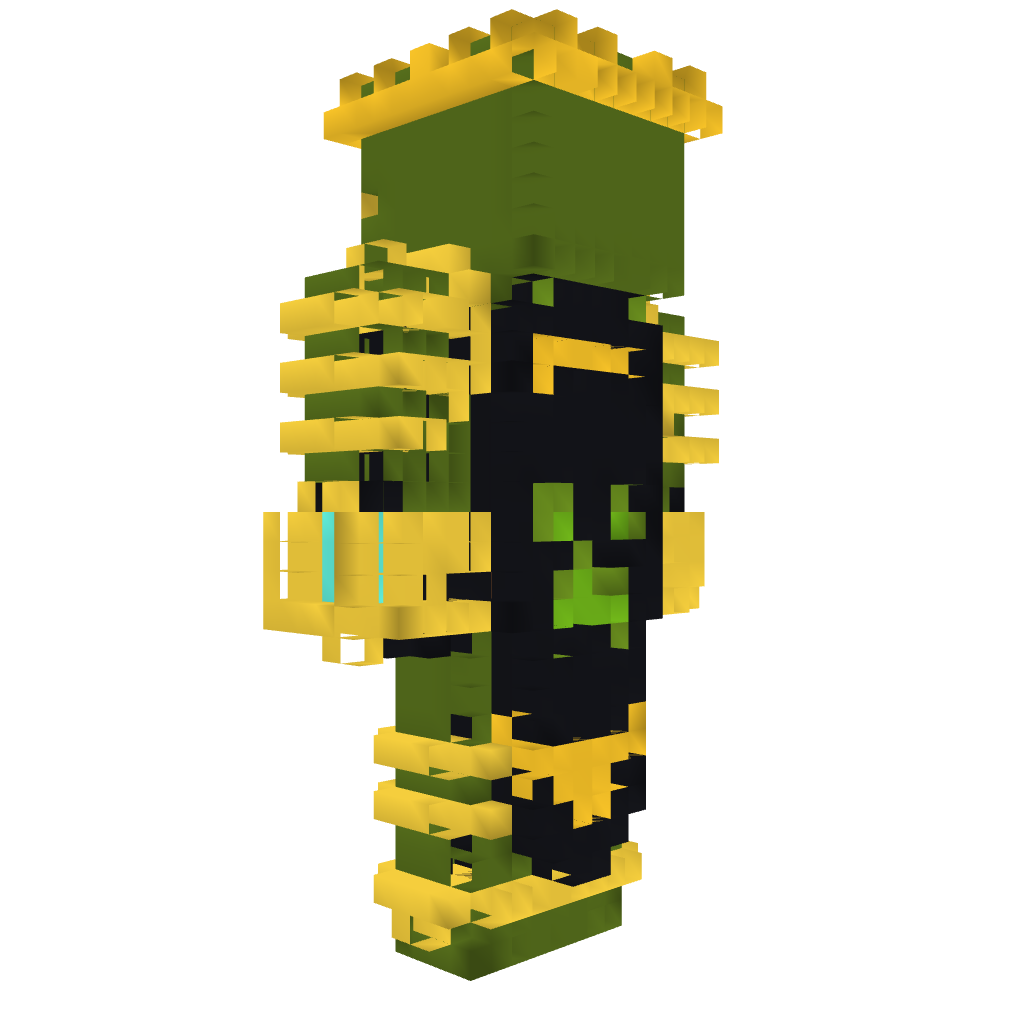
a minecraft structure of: BossModz8 Statue